Field crop: maize
Growth stage: 1
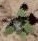
Species: chenopodium